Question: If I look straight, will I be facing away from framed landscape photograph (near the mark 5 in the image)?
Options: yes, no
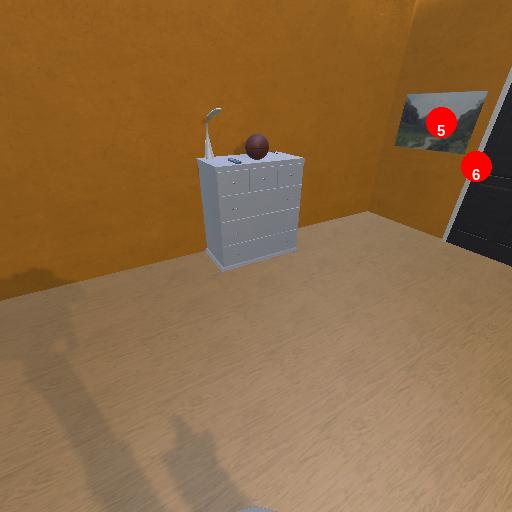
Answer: yes